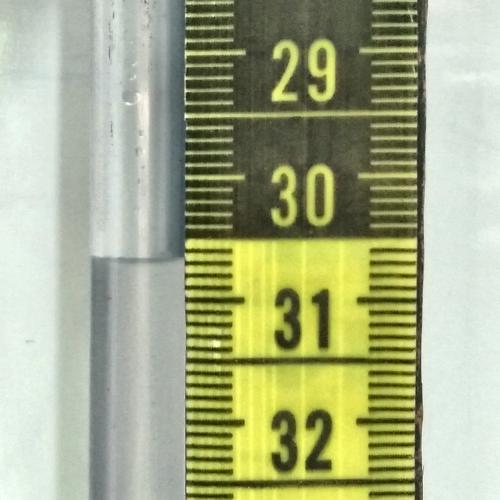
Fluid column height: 30.7 cm